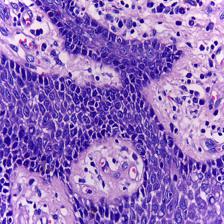
Diagnosis: OSCC